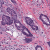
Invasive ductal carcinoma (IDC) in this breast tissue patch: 1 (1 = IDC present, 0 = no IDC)